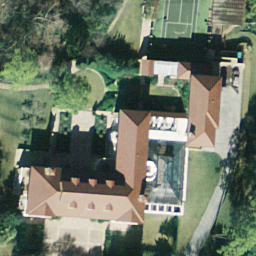
Label: residential